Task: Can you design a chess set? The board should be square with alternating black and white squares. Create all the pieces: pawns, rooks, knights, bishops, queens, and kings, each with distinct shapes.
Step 1986:
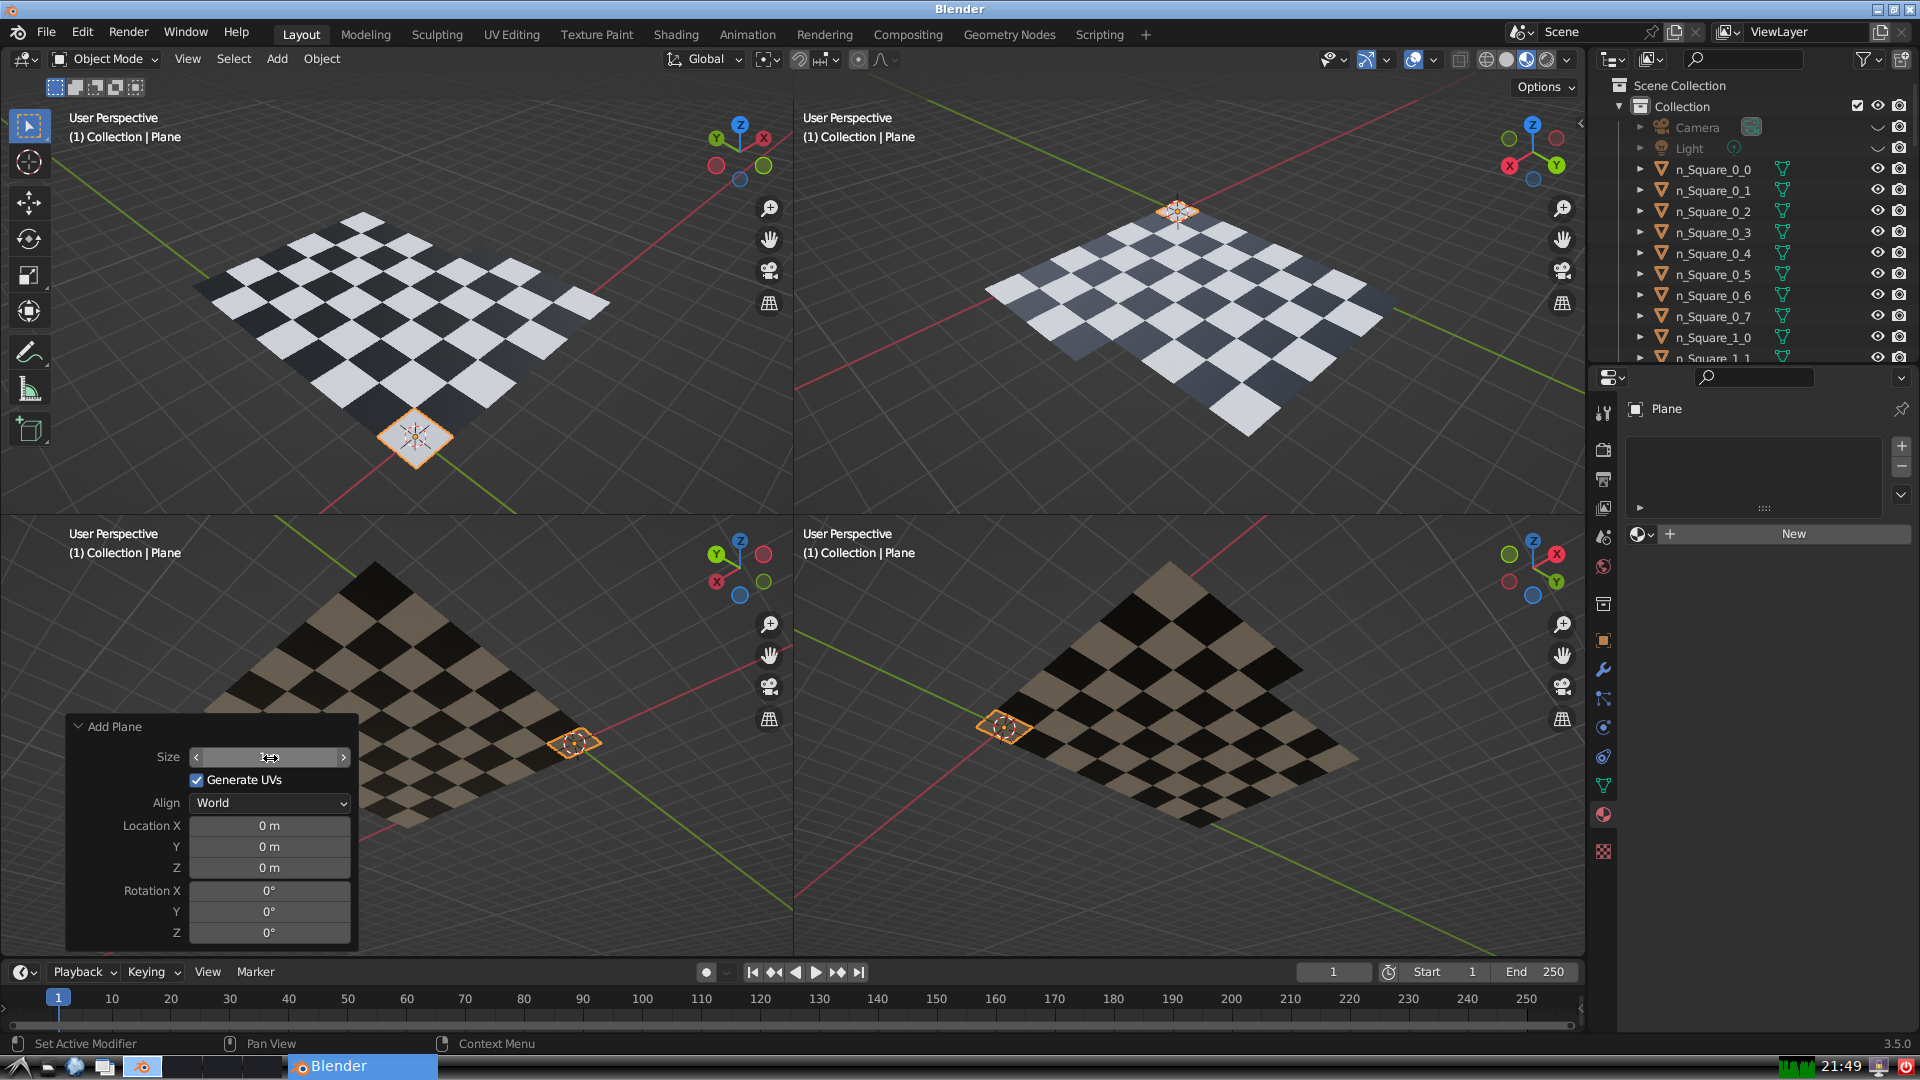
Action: {"mouse_move": [960, 540]}